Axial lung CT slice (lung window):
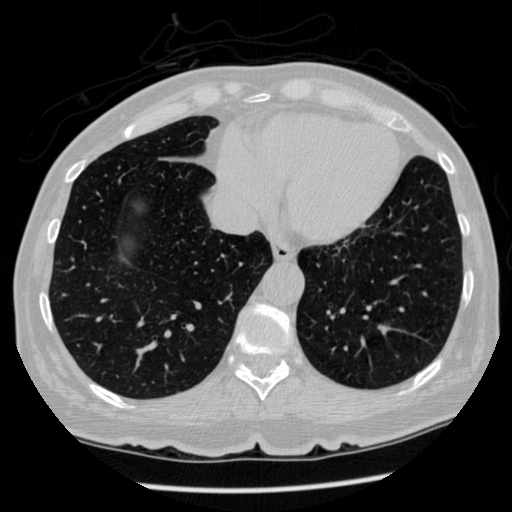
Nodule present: no